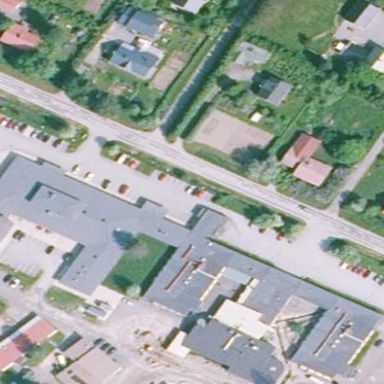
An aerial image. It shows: Hospital.